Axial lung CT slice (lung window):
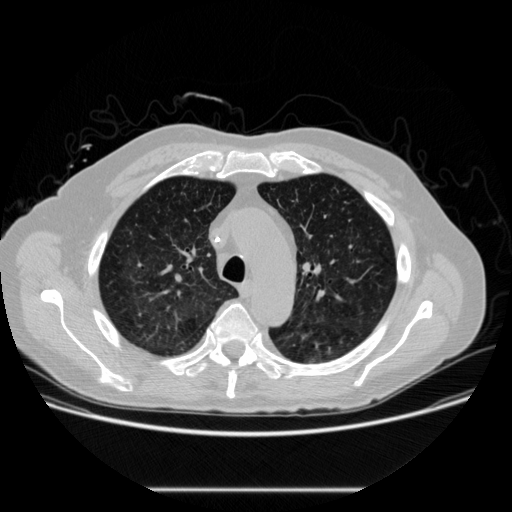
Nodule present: no